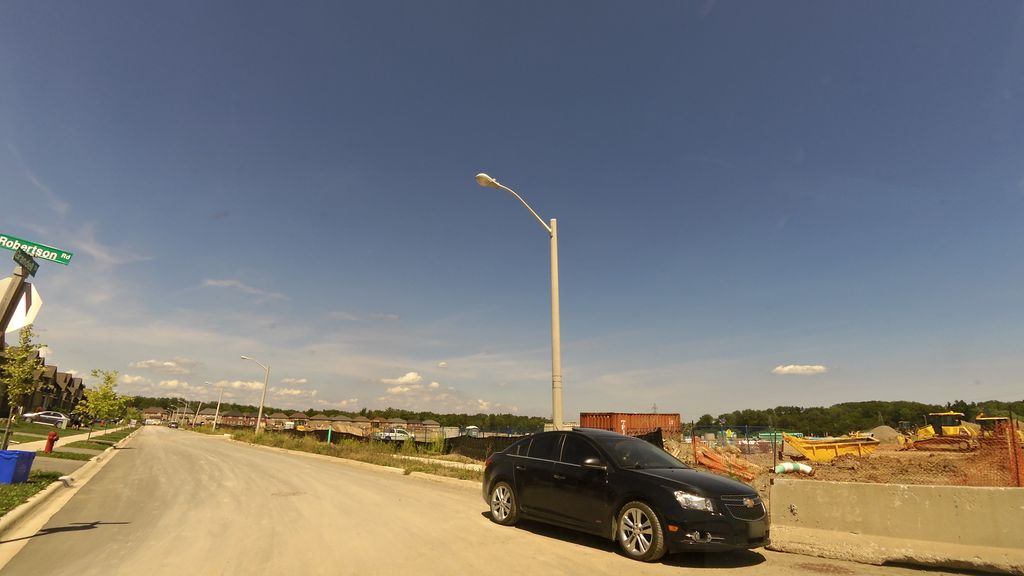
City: hamilton